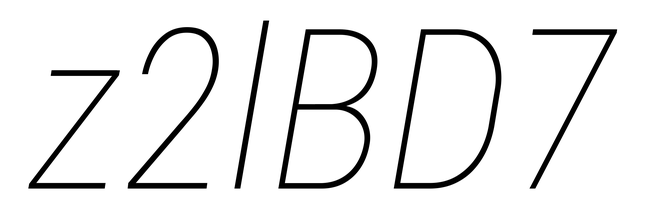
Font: Roboto-Italic_Condensed_Thin_Italic